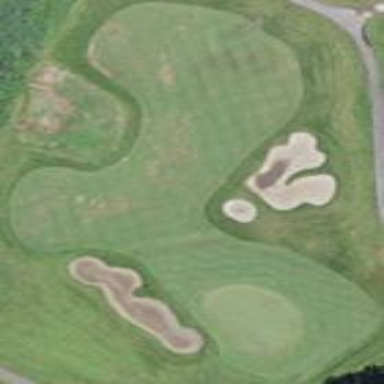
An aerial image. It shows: Grassy area designated as golf fairway.